Question: I'm currently working on getting images for product options showing up on my first magento build. I have <URL> figured out for bundled product, like so:

I'm obtaining urls of related images (swatches, for example) when the options for the select gets built. Now I'm trying to do the same with configurable products, but it does not seem to be as straightforward.
Configurable products are built from simple products which represent each iteration of available options. Great. I can obviously upload images for each simple product, and that would be a good start to a solution to this.
For example:
Chair has 3 upholstery and 2 armrest choices (6 simple products).
For chair 2/b I upload upholstery swatch 2 and armrest swatch b, and label them accordingly. When the options get built, I grab image urls associated with each simple product by their label (maybe grabbing all images for that label and removing duplicates or something?)...
In Magento, I see:
In theme/catalog/product/view/type/option/configurable.phtml
'''
<?php foreach($_attributes as $_attribute): ?>
..//
<select name="super_attribute[<?php echo $_attribute->getAttributeId() ?>]" id="attribute<?php echo $_attribute->getAttributeId() ?>" class="required-entry super-attribute-select">
<option><?php echo $this->__('Choose an Option...') ?></option>
</select>
..//
</div>
<?php endforeach; ?>
<script type="text/javascript">
var spConfig = new Product.Config(<?php echo $this->getJsonConfig() ?>);
</script>
'''
Unlike the bundle, the configurable product select/options are injected onto the page via javascript (in js/varien/configurable.js). This class is then reliant on getJsonConfig() to supply all information after that.
At this point, it seems I should be able to obtain a simple product's image url information from that object. Tho I see no logic dealing with images at all in configurable.js. How would I go about obtaining those urls and associating them with the related option selects?
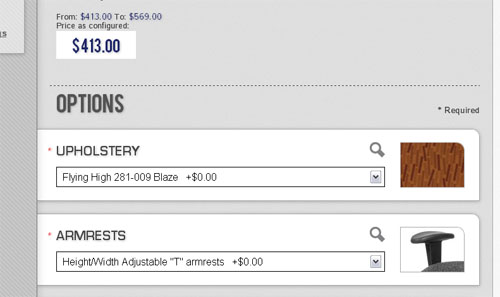
Answer: You can get an array of simple products used in the configurable by using the <URL>.
'''
foreach ($_product->getTypeInstance(true)->getUsedProducts() as $simpleProduct) {
// From this you should be able to get the image url
}
'''
In 'spConfig' as created by 'Mage_Catalog_Block_Product_View_Type_Configurable::getJsonConfig()' there is an 'options' array containing the product_ids specific to that configurable option.
'''
spConfig :
attributes : {
603 : {
id : 603,
code : part_state,
label : "Part State",
options : [
{
id : 648,
label : Harvested,
price : 0,
products : [204379] // <-- Simple Product ID
},
{
id : 647,
label : New,
price : 0,
products : [224333]
}]
},
...
'''
At this point, you can either:
1. Extend getJsonConfig to include a simple product image URL, or
2. Create a mapping of simple product IDs to image URLs
I'll give you an example of #2 so you can see what functions you might use.
'''
$spImages = array();
foreach ($this->getAllowProducts() as $_sp) {
$spImages[$_sp->getId()] =
(string)$this->helper('catalog/image')
->init($_sp, 'small_image')
->resize(40,40);
}
// It is necessary to cast the URL to a 'string' because the actual work done by
// Mage_Catalog_Helper_Image happens in the '__toString()' method... weird!
<script type="text/javascript">
var spImages = <?php echo json_encode($spImages); ?>;
</script>
'''
Now that you have a way to associate an image URL with a simple product ID, you'll need to update the image based on the current selected option. Magento's 'Product.Config' has a 'configureElement()' method that is triggered when the '<select class="super-attribute-select">' changes, so I would tap into that. If you're not comfortable doing that, you've got all the information in 'spConfig.config' and 'spImages' from which you could write your own 'onChange' event handler.